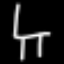
Label: chair